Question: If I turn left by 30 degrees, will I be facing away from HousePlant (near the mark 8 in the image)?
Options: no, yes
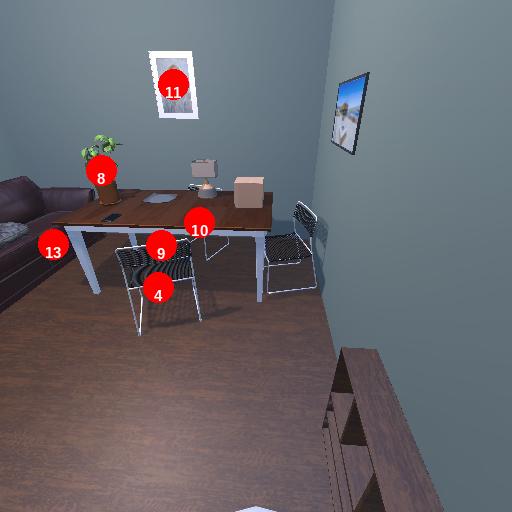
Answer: no